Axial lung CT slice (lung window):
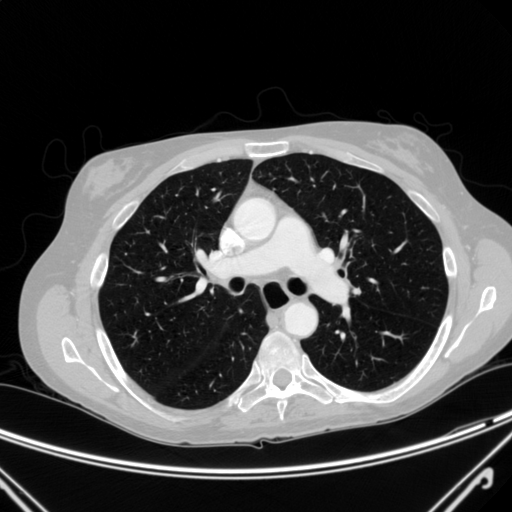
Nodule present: no